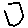
Label: hexagon